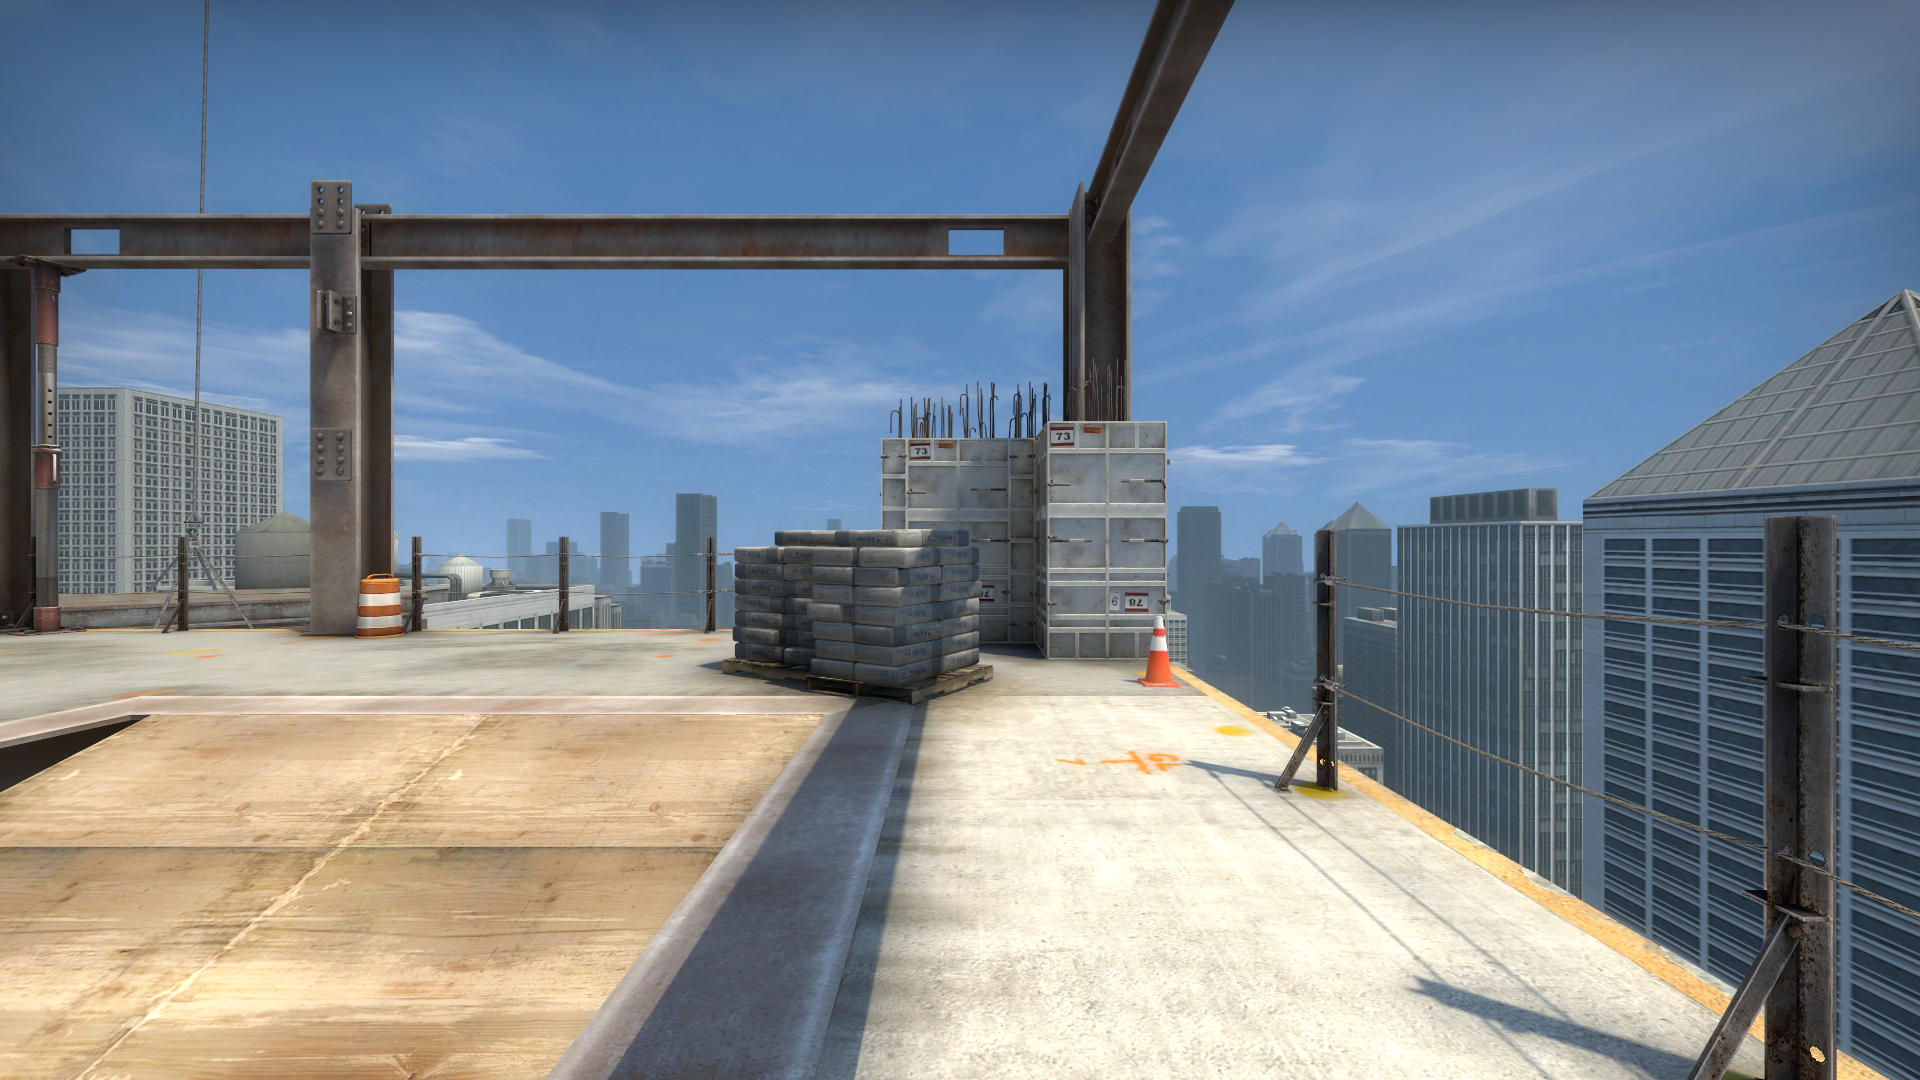
Map: de_vertigo